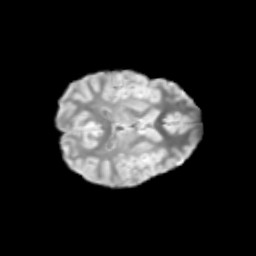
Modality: T2w
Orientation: axial
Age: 10
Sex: male
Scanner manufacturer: siemens
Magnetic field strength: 3 T
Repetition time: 3.8 s
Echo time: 0.07 s